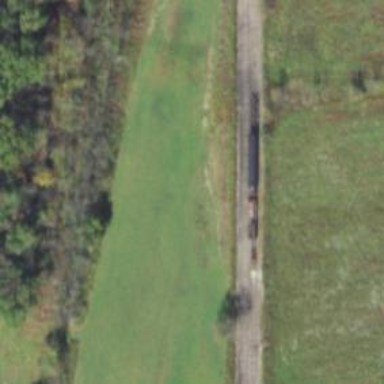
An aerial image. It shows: Preserved railway spur.